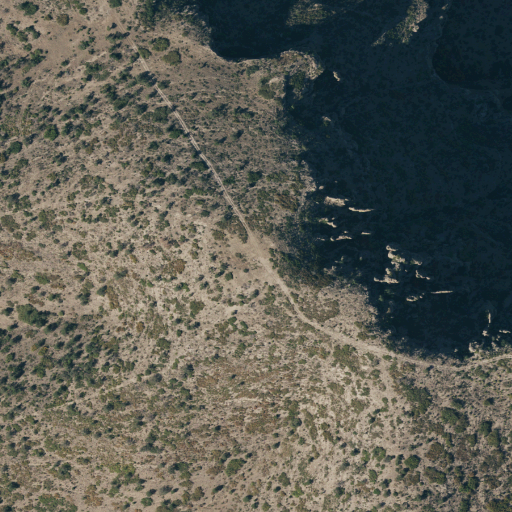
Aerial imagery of mountains in Texas named Sierra Diablo containing shrub and evergreen forest